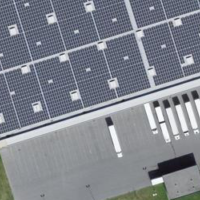
EUNIS habitat code: 56
Species observed at this site:
Lamium galeobdolon